Field crop: maize
Growth stage: 2
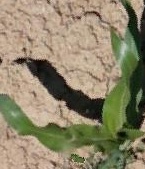
Species: maize